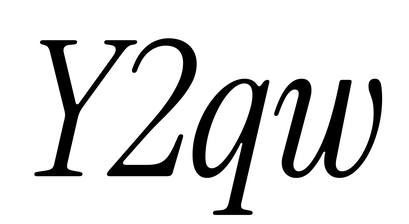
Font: InstrumentSerif-Italic